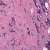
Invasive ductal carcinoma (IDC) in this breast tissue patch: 1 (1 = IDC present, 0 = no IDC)